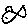
Label: fish